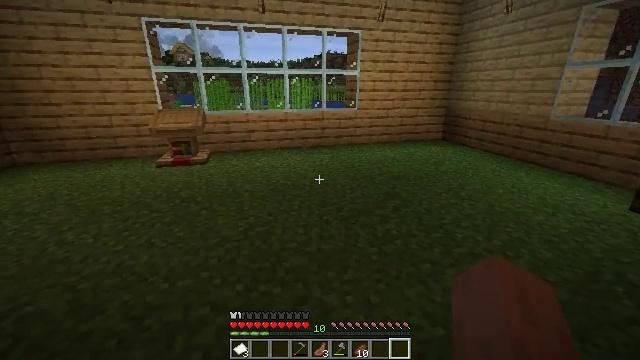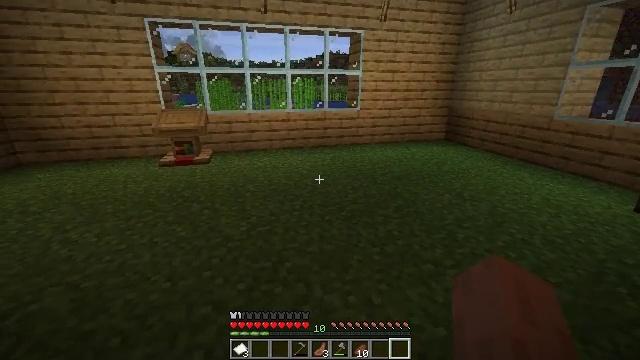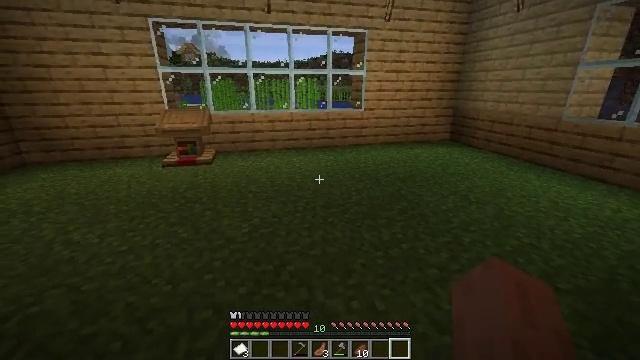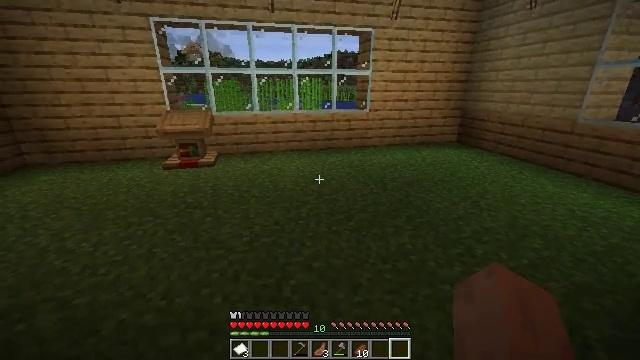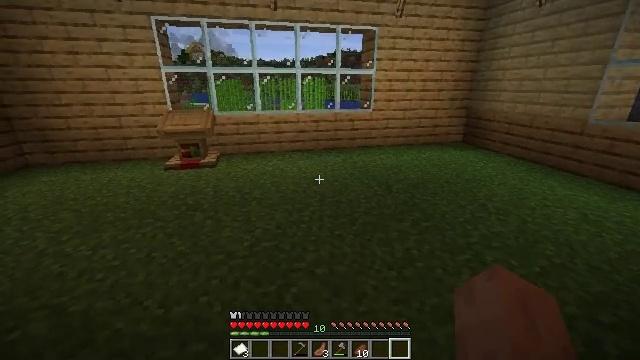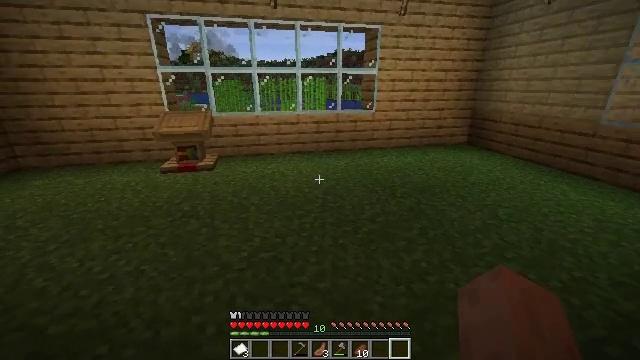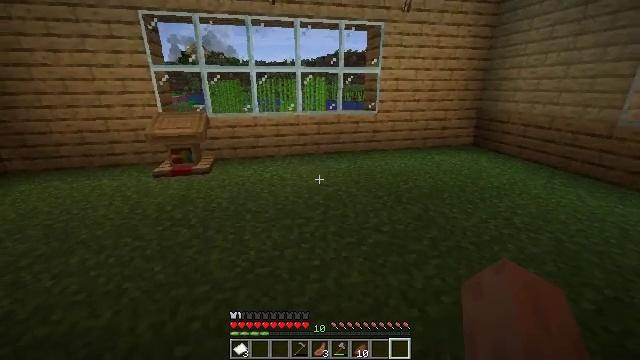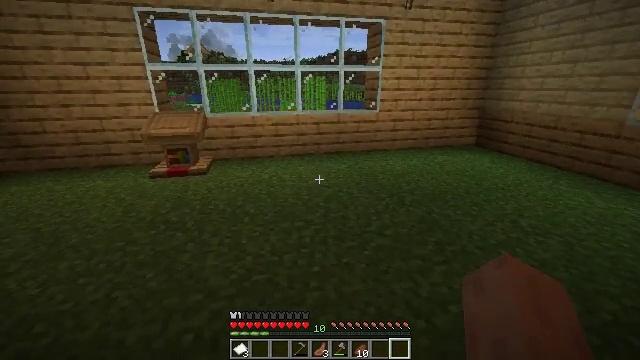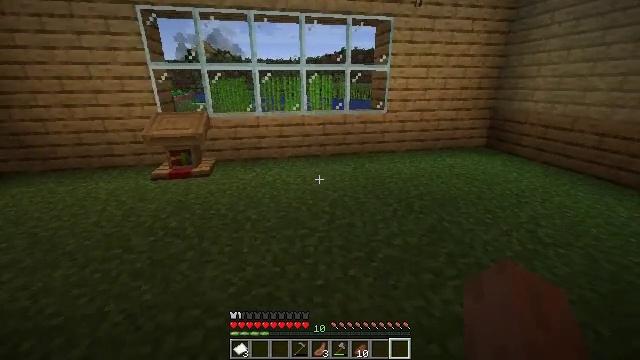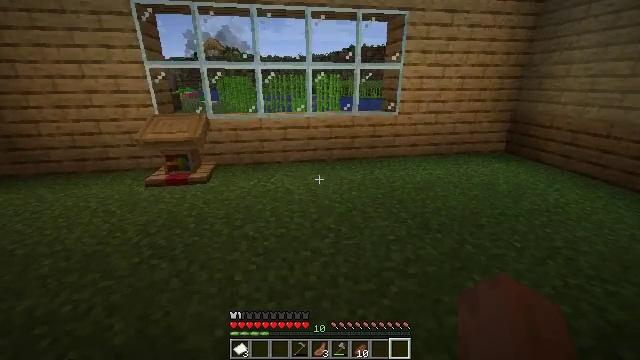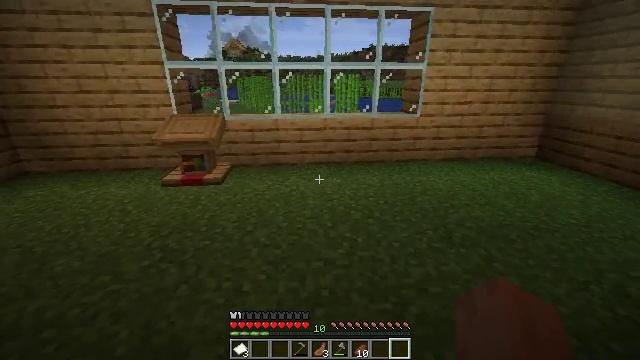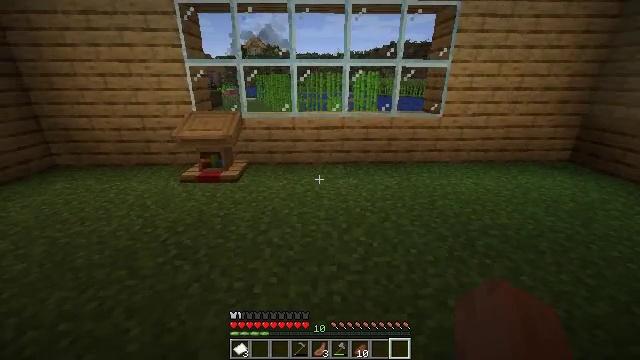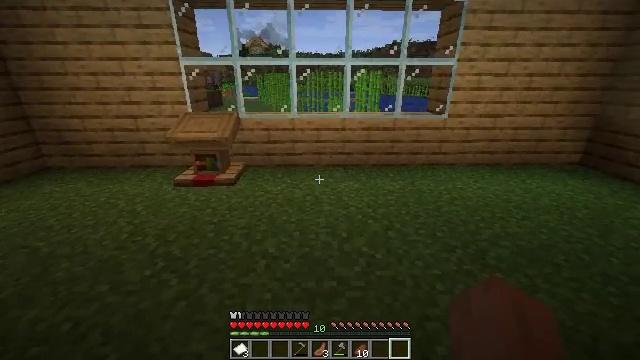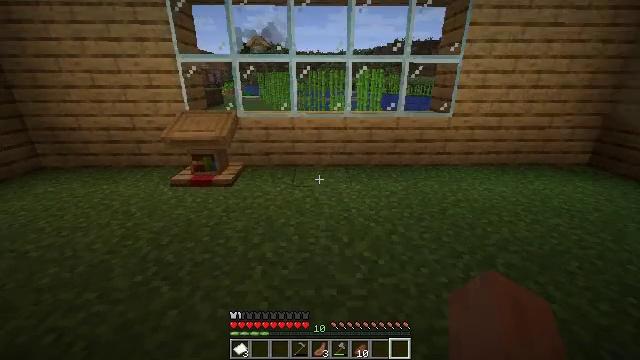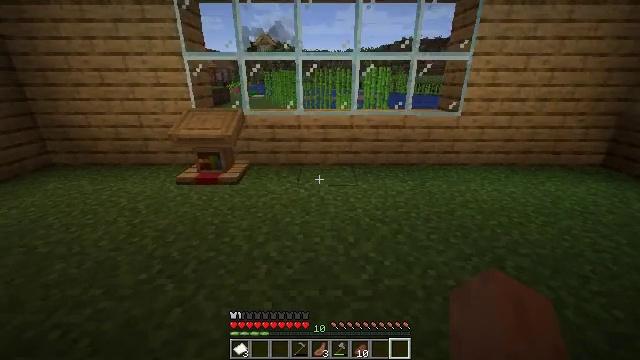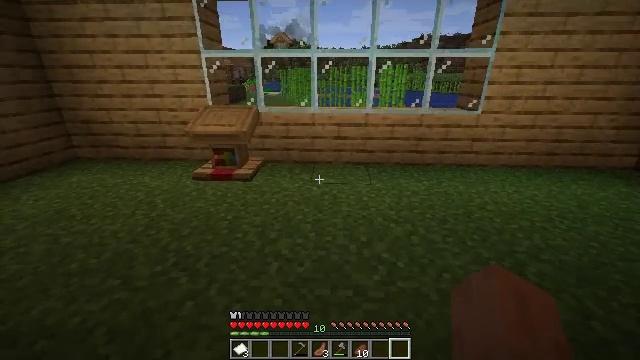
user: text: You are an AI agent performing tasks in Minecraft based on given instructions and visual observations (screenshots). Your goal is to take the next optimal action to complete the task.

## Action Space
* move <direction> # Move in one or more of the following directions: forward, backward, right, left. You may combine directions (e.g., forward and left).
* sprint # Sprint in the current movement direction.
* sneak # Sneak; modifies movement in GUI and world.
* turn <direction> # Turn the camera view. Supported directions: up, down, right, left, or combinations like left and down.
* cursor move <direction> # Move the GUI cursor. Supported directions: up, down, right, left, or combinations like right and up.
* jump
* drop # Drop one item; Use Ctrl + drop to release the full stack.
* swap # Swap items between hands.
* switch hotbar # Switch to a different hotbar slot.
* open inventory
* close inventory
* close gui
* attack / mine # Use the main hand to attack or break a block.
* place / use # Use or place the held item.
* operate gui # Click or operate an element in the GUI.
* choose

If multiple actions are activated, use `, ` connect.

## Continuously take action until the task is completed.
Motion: motion action
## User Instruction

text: Use two pieces of paper and four wooden planks to craft a cartography table.
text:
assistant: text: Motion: no_op
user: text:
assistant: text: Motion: move forward
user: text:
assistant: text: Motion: move forward
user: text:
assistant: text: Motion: move forward
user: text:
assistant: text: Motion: move forward
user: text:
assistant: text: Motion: move forward
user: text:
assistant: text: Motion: move forward
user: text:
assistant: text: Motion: move forward, turn left
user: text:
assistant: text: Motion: move forward, turn left
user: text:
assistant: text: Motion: move forward, turn left
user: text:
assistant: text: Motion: move forward, turn left
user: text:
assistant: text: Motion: no_op
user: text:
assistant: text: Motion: no_op
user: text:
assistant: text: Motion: turn left
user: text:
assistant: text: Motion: turn left
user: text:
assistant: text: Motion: turn left
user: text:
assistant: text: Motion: turn left
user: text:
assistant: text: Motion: turn left
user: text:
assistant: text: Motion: turn left
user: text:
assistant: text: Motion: turn left
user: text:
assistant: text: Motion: turn left
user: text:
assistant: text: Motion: turn left
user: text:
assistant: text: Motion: turn left
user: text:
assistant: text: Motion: move forward, turn left
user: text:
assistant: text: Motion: move forward
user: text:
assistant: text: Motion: move forward
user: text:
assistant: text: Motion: move forward
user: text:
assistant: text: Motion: no_op
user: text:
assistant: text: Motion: no_op
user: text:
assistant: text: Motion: no_op